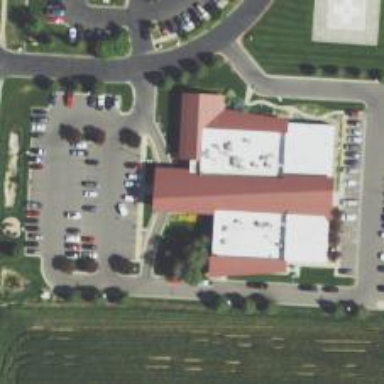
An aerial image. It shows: Healthcare clinic is depicted in the image.